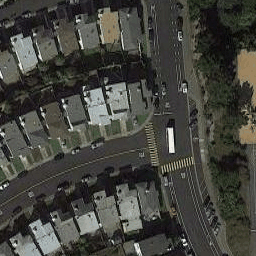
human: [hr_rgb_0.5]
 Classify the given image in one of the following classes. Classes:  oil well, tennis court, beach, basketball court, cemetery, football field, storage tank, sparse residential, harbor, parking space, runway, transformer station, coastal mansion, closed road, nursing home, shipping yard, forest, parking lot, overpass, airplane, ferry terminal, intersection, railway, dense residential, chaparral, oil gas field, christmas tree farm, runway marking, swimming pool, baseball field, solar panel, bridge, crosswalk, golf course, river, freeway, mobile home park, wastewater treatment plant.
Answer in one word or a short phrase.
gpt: intersection